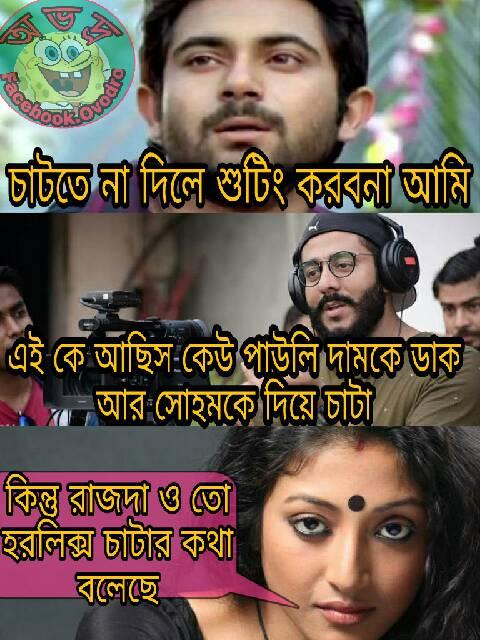
Caption: চাটতে না দিলে শুটিং করবনা আমি    এই কে আছিস কেউ পাউলি দামকে ডাক আর সোহমকে দিয়ে চাটা   কিন্তু রাজদা ও তো হরলিক্স চাটার কথা বলেছে
Label: hate